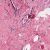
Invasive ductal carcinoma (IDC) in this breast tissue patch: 0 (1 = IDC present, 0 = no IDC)